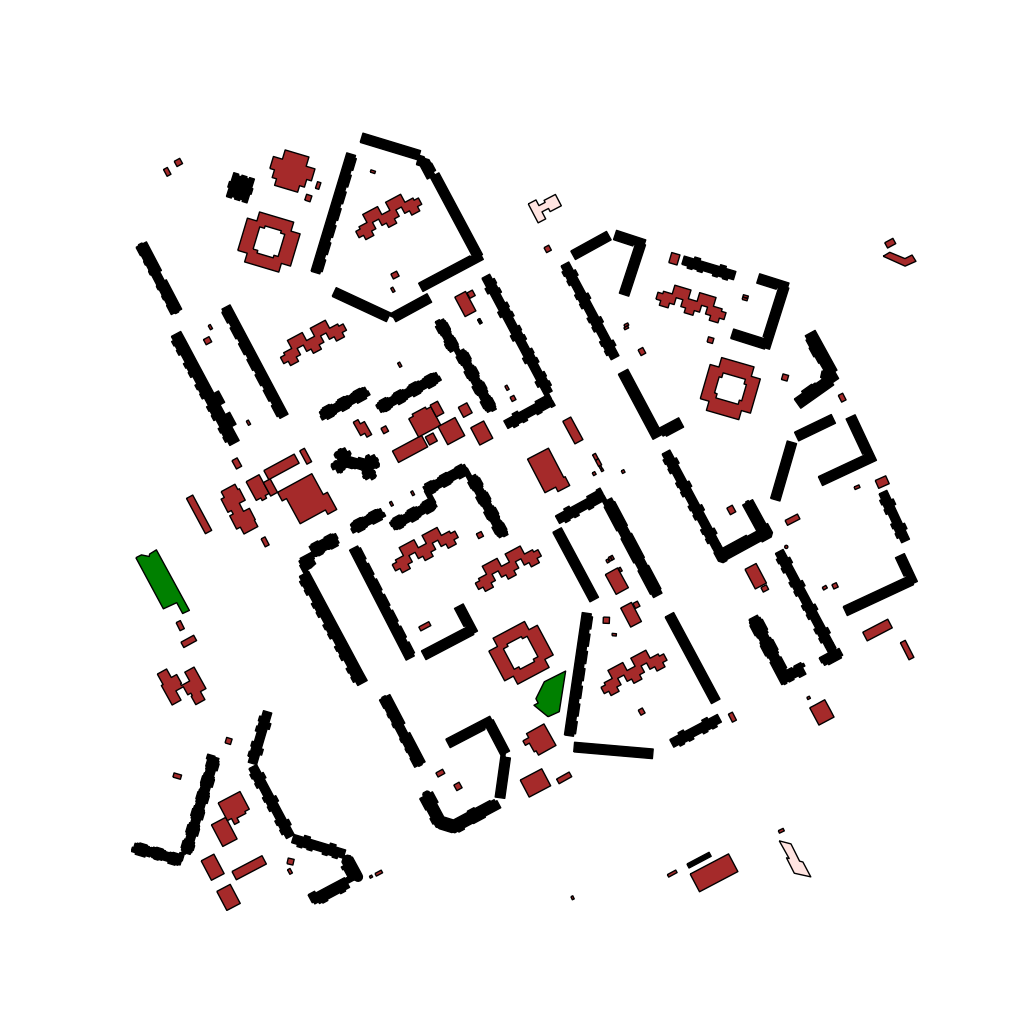
Tags: overhead vector_map, business, industrial, recreation, residential, modern, soviet, high_rise, individual_rise, low_rise, density_2, Building, Facility, Gas, Park, 1.0 km²